Question: Below is my json structure and after collection fetch i'm unable to loop through it.
JSON :
'''
{ "science":[{},{},{},...{}], "maths":[{},{},{},...{}], "english":[{},{},{},...{}], }
this.collection.each(function(m) {
//returns me only only single child object named "r"
//screenshot attached below
});
'''
How can i loop 3 times i.e for 3 diff array objects ?

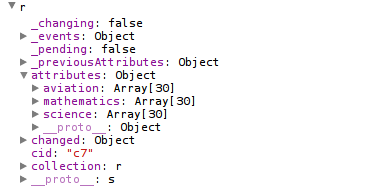
Answer: You'll have to change the JSON that contains your data. A collection will parse the JSON you give it:
'''
[{...}, {...}, {...}]
'''
Here we have an array with 3 objects. That will be parsed to 3 models. So you want something like that:
'''
[
{course: 'science', data: [...]},
{course: 'maths', data: [...]},
{course: 'aviation', data: [...]}
]
'''
This will give you a collection with 3 models, and each of those models will have 2 attributes: one attribute 'course' and one 'data'. Now, to loop through them:
'''
this.collection.each(function(m) {
console.log(m.get('course')); // will be science, maths or aviation
console.log(m.get('data')); // will be the corresponding array
});
'''